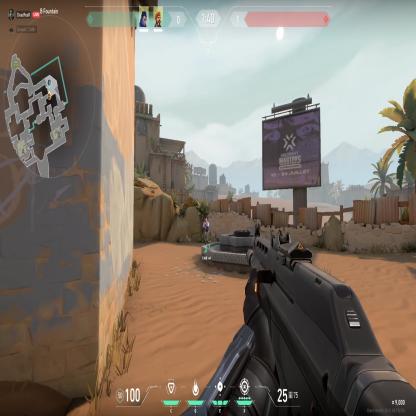
Label: teammate